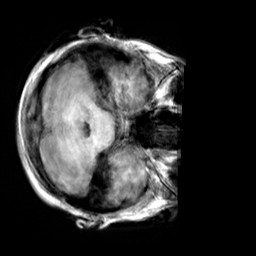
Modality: T1w
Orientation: axial
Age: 28
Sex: female
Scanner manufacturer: siemens
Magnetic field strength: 3 T
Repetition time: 2.3 s
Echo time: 0.00303 s